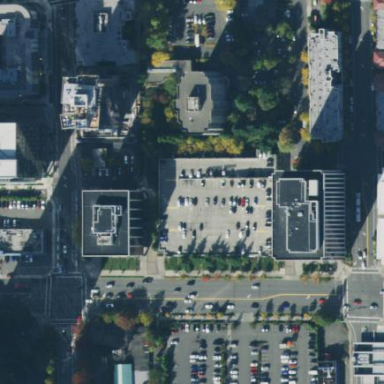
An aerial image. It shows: Multi-storey parking building.